Question: I'm trying to remove the blue border from the button which appears every time the button is clicked. No matter what I try it doesn't go. Please see image below for details:

Any info on why this issue occurs?
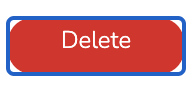
Answer: Add 'outline: none;' to the button.